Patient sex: M
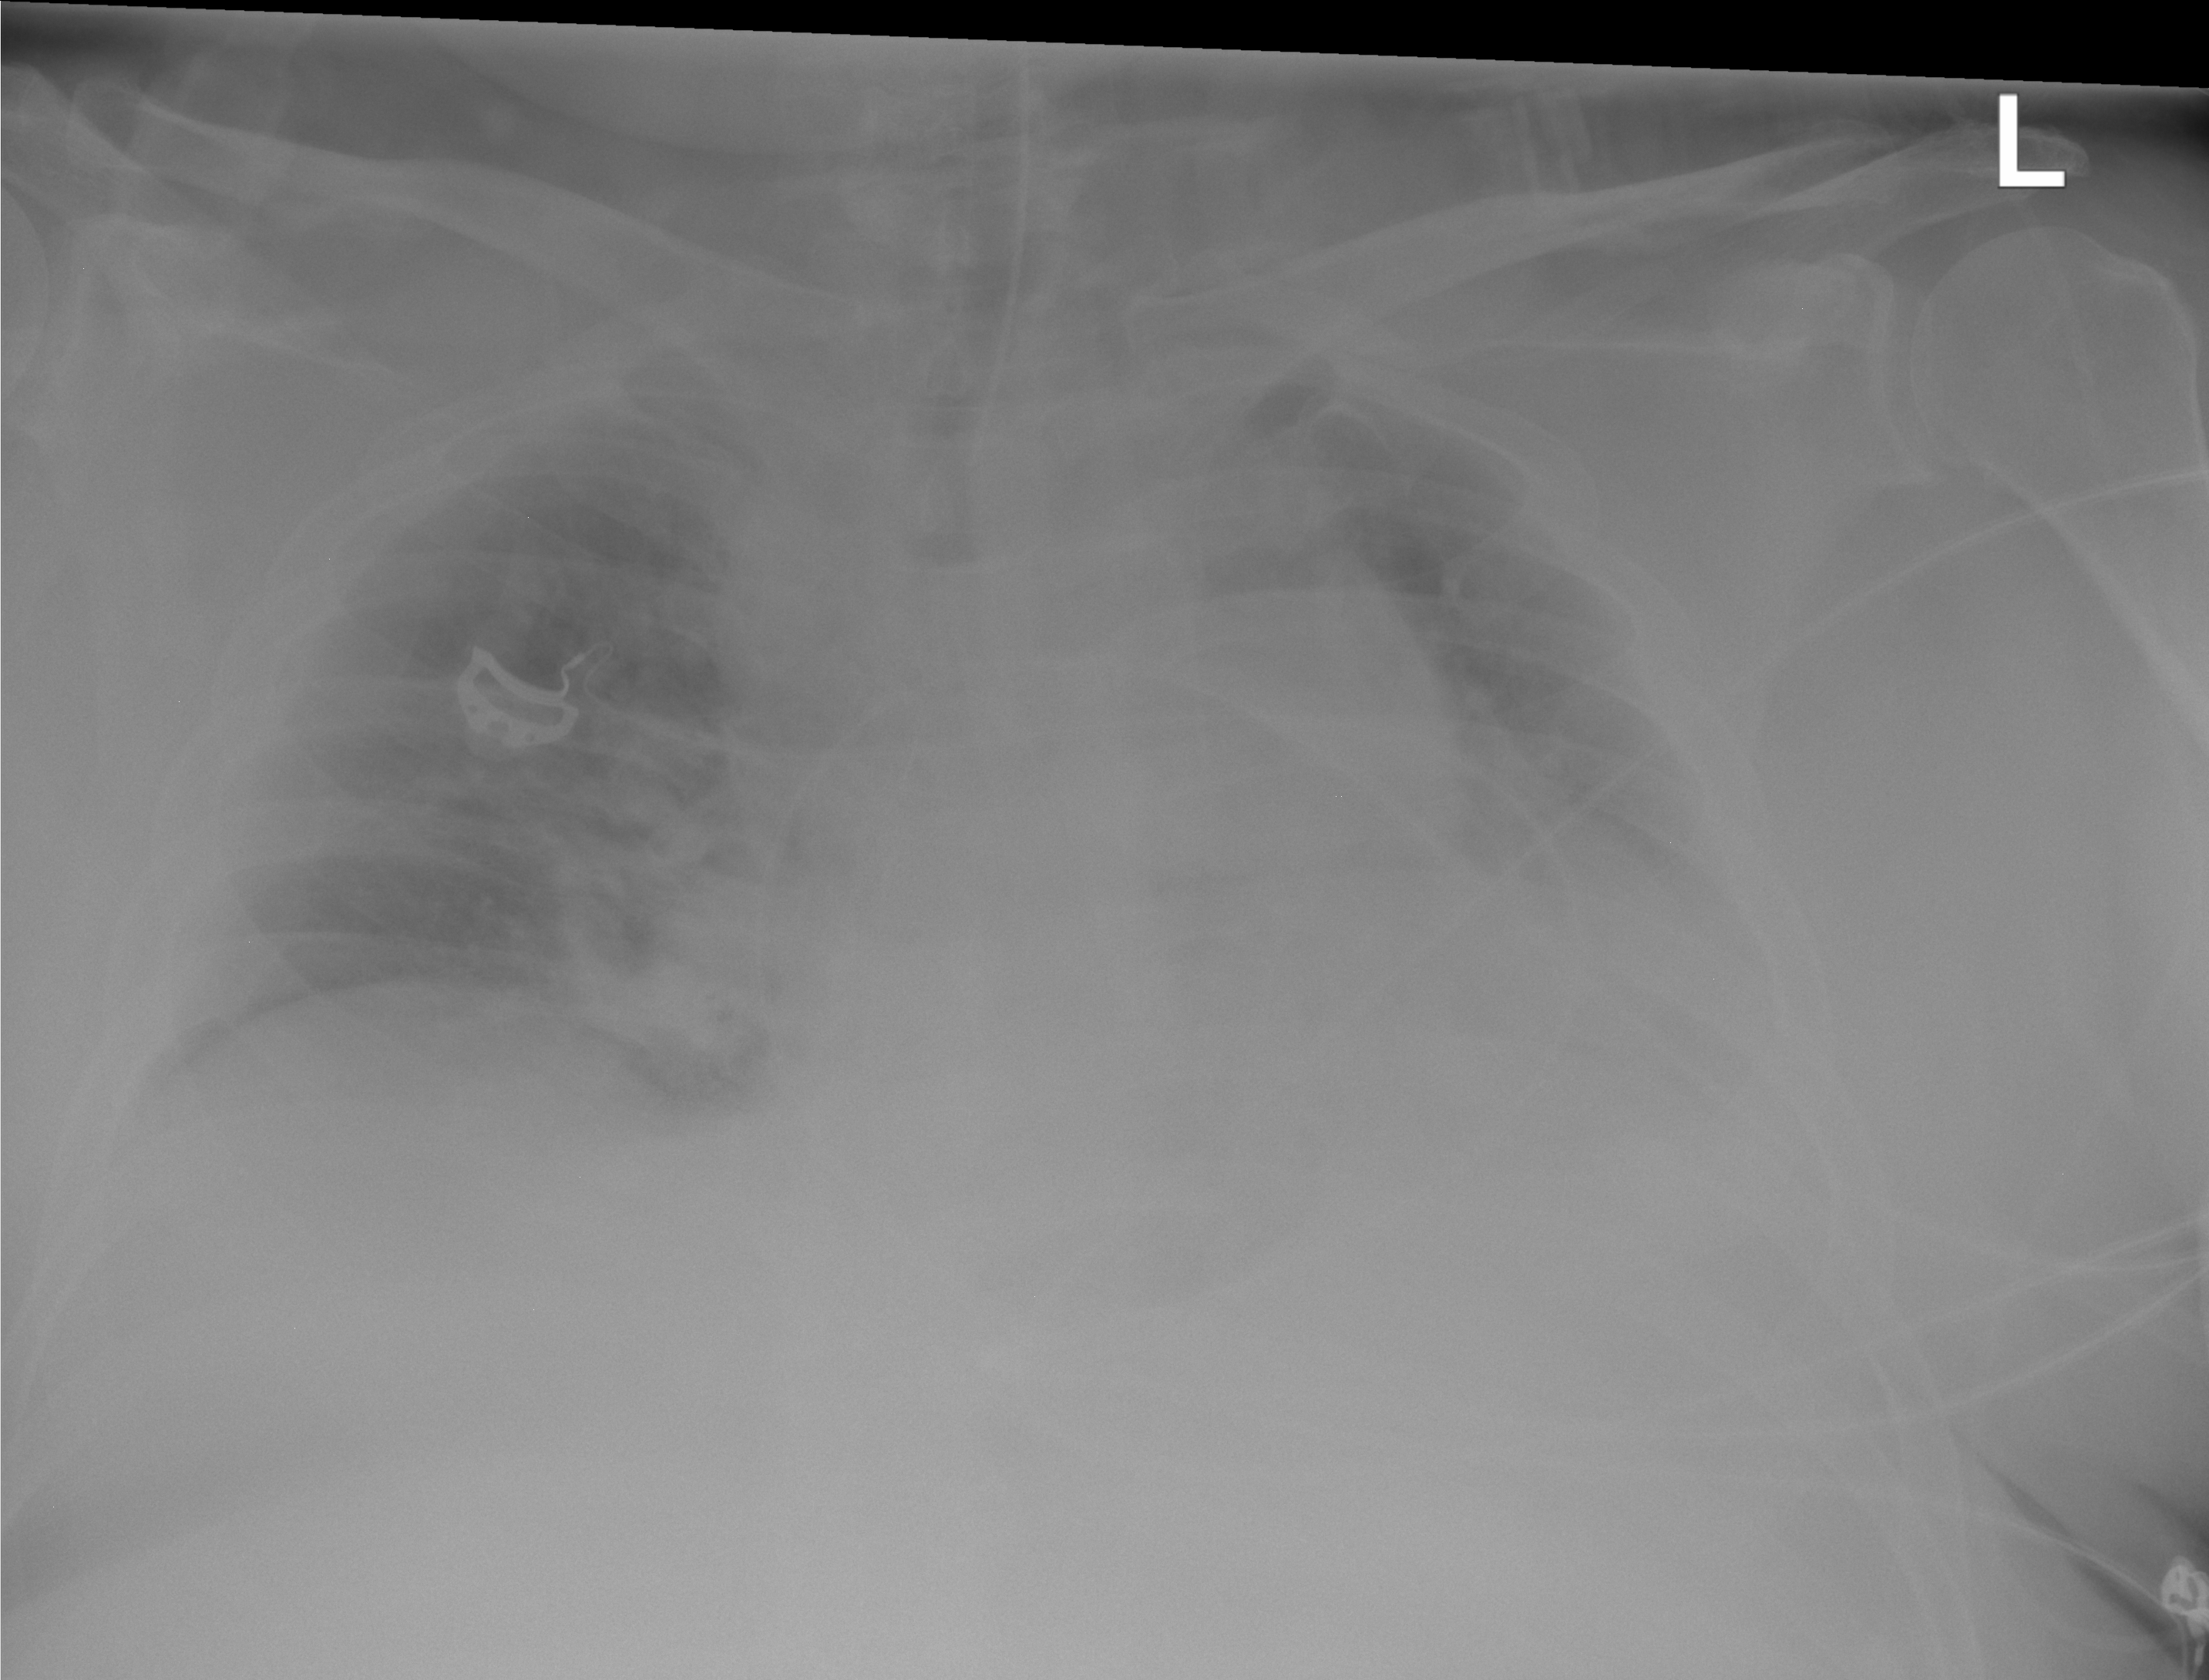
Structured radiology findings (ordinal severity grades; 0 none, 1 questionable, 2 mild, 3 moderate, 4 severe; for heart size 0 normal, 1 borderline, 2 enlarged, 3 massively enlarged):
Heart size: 2
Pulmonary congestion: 3
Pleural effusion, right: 0
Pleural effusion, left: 0
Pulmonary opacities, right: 2
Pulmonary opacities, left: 0
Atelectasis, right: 0
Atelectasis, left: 0